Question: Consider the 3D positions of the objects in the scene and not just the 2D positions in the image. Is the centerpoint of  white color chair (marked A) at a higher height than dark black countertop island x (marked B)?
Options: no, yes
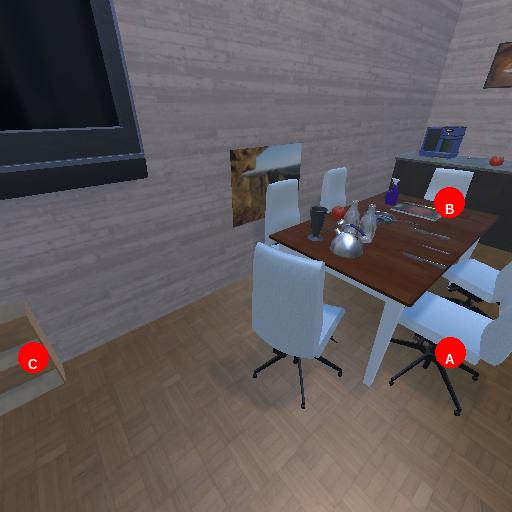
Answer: no